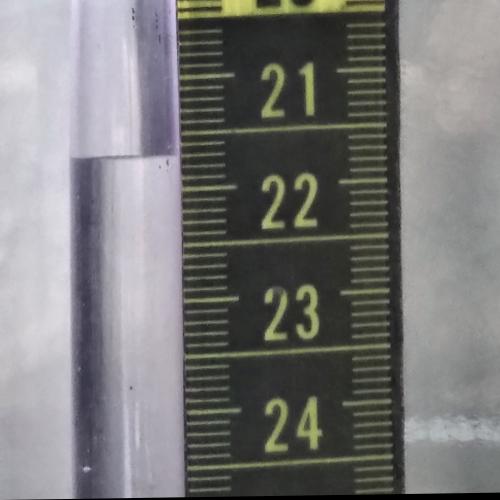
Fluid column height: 21.7 cm